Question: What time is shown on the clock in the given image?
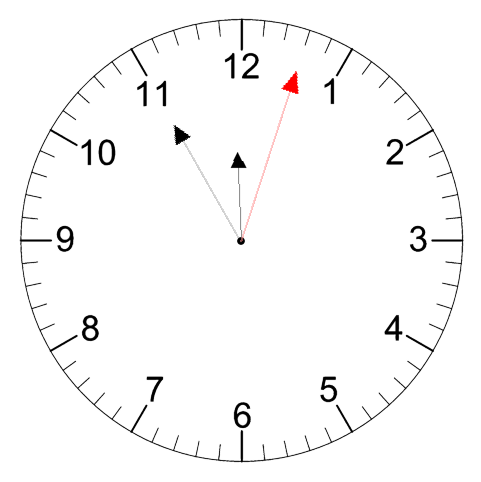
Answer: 11:55:03